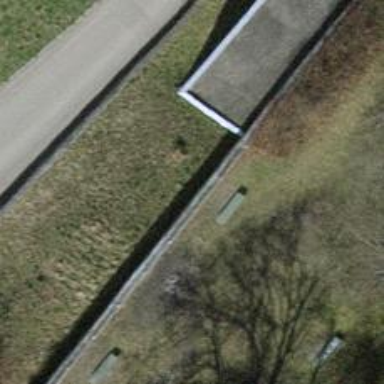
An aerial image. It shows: Bench for seating.